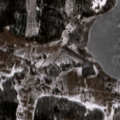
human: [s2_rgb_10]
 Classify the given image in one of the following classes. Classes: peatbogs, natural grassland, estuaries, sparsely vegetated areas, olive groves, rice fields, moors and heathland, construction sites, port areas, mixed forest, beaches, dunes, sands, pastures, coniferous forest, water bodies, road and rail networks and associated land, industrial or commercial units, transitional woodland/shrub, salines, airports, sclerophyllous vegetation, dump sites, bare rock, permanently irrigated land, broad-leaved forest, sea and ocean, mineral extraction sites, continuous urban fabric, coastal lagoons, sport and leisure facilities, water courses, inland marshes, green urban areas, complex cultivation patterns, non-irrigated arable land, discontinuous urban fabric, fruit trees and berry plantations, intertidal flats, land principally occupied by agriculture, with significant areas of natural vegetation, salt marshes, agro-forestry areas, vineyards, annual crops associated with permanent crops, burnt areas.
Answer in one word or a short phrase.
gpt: pastures, complex cultivation patterns, land principally occupied by agriculture, with significant areas of natural vegetation, broad-leaved forest, mixed forest, water bodies